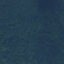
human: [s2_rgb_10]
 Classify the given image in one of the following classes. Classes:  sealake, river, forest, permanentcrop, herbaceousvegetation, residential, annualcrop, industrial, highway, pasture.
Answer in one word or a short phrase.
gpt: Forest